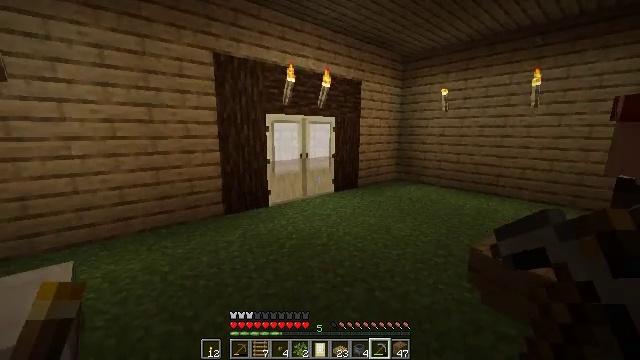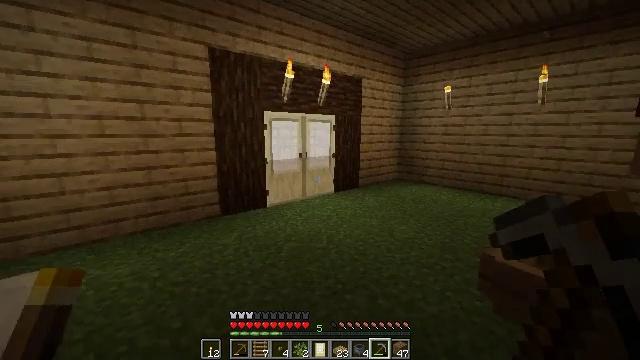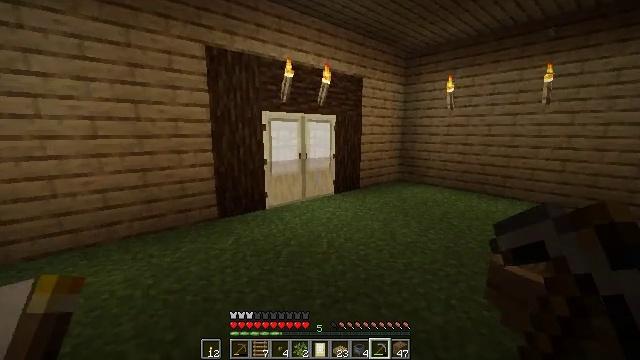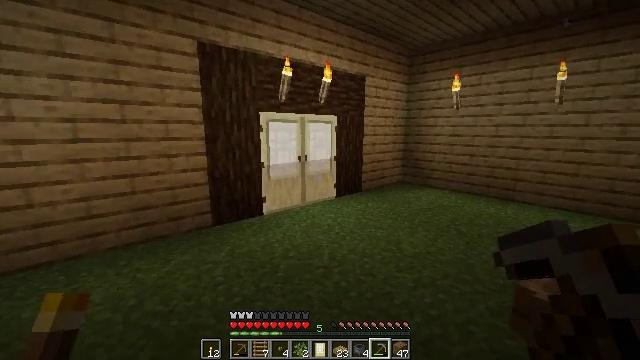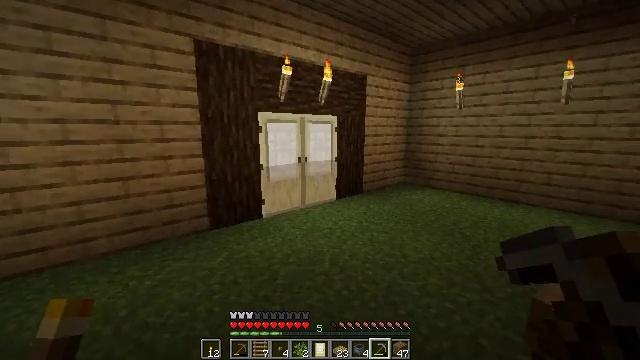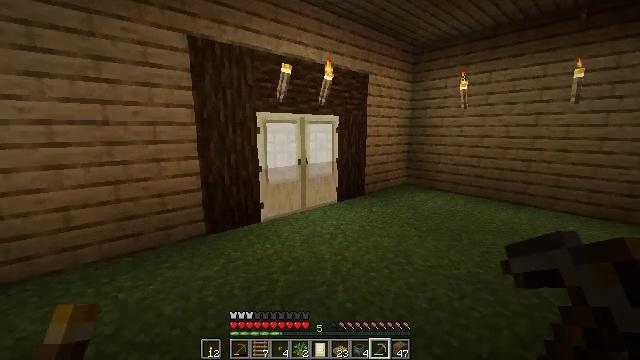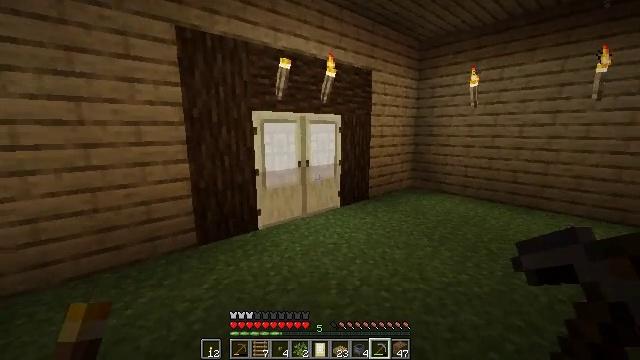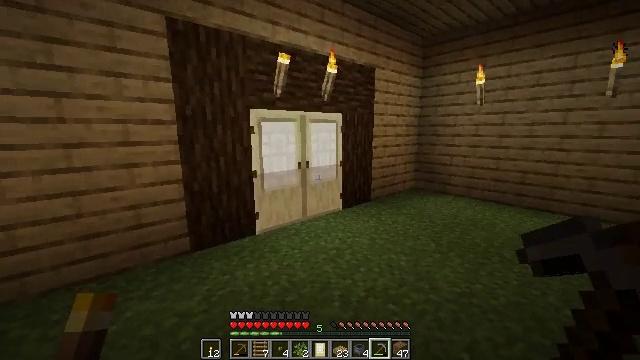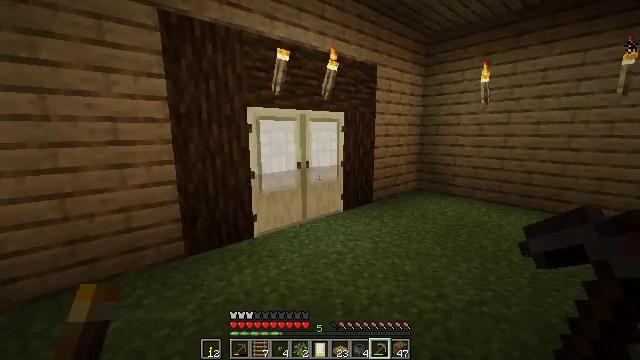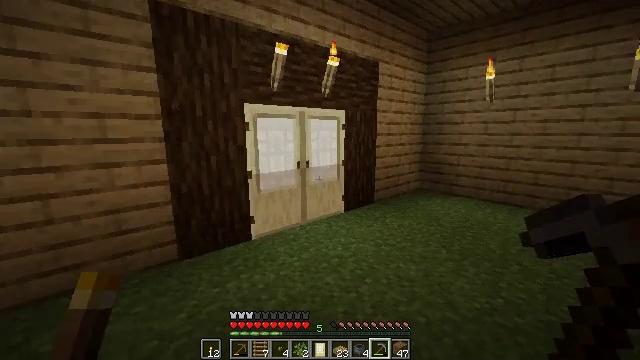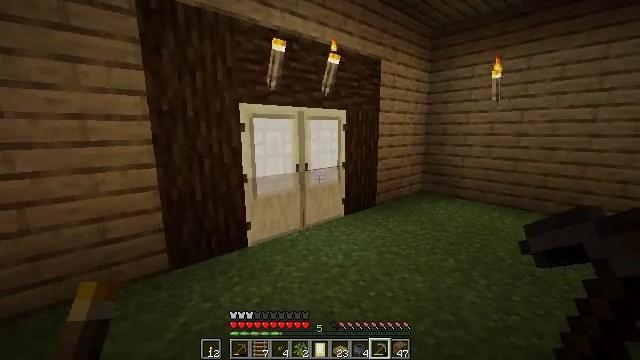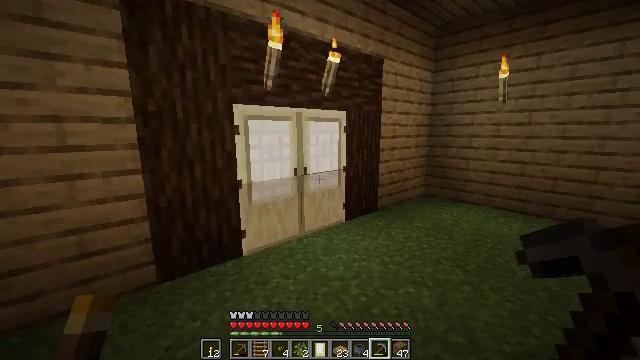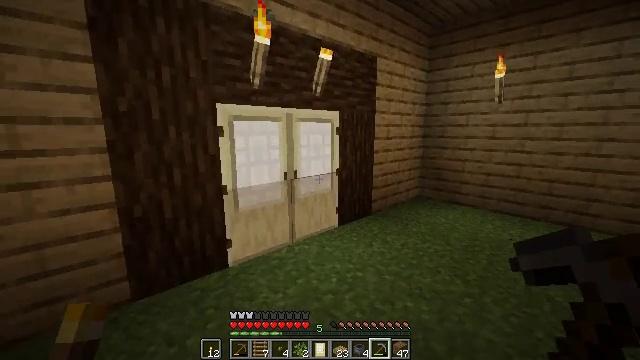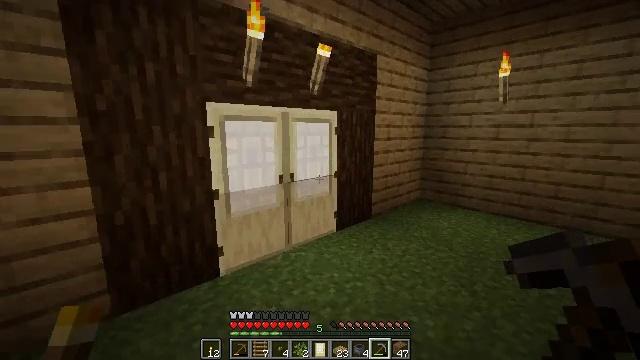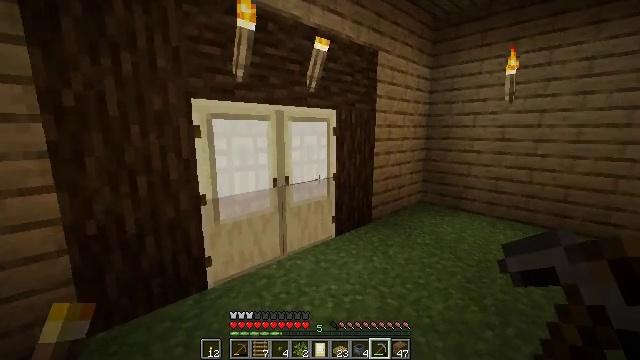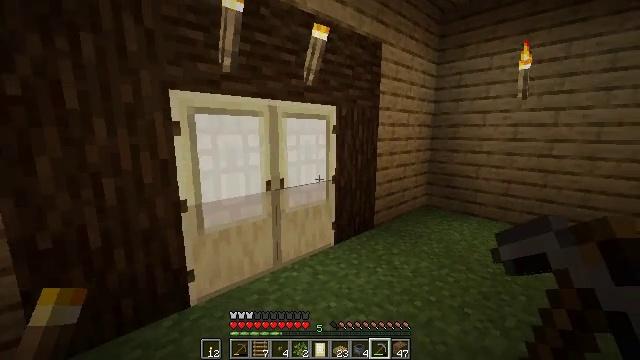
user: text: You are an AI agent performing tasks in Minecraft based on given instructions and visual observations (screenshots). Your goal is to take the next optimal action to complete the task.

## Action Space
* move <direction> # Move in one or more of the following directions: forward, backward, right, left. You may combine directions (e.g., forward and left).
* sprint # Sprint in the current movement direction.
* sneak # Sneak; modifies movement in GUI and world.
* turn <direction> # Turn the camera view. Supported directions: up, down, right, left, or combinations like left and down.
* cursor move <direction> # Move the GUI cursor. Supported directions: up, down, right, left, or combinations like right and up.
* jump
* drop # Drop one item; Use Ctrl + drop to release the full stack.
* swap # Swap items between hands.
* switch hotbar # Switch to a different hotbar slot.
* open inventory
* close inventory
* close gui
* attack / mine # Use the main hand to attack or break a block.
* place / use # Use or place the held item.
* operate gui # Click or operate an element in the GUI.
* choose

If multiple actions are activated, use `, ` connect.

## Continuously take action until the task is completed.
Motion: motion action
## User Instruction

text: Collect the birch door by breaking it.
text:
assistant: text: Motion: move forward
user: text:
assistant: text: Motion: move forward
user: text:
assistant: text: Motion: move forward
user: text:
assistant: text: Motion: move forward
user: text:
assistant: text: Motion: move forward
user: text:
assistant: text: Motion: move forward
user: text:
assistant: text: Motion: move forward
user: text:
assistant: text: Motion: move forward
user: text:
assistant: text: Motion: move forward
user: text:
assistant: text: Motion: move forward
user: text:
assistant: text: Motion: move forward
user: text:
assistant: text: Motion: move forward, turn right
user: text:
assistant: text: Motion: move forward
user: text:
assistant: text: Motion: move forward
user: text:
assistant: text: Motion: move forward
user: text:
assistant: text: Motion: no_op
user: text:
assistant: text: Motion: no_op
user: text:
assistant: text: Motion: no_op
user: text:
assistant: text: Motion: no_op
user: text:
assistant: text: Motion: no_op
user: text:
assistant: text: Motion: no_op
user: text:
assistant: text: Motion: no_op
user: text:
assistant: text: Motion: no_op
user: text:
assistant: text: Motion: no_op
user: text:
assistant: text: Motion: no_op
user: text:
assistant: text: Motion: no_op
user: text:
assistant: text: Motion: move forward, turn down
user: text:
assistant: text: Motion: move forward, turn down
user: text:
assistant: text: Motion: move forward, turn right and down
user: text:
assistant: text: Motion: move forward, turn down